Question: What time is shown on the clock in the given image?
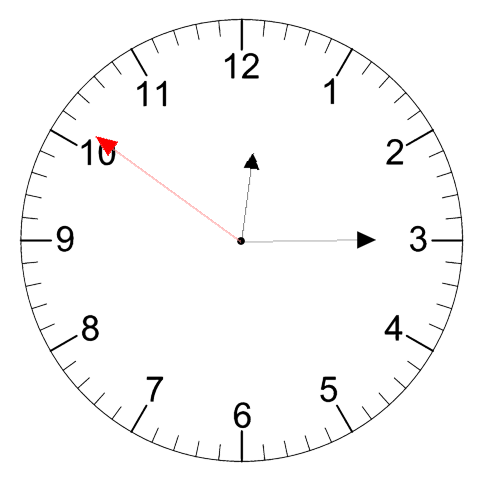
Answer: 12:14:51